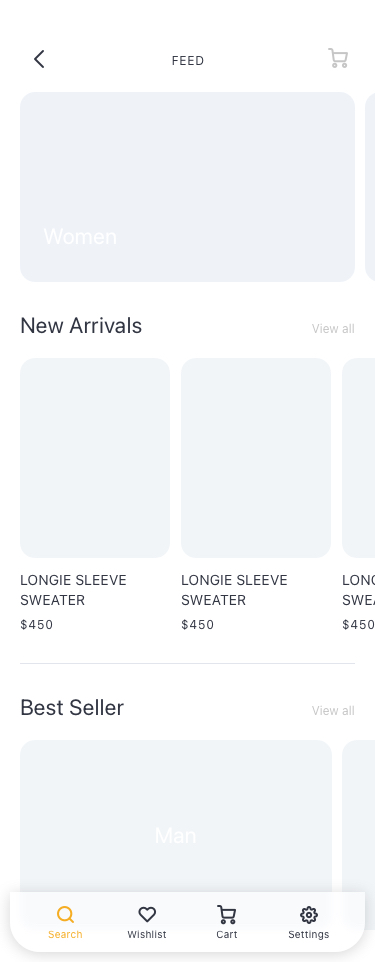
Text in this UI design:
Man
View all
Best Seller
Longie Sleeve Sweater
$450
Longie Sleeve Sweater
$450
Longie Sleeve Sweater
$450
View all
New Arrivals
Women
FEED